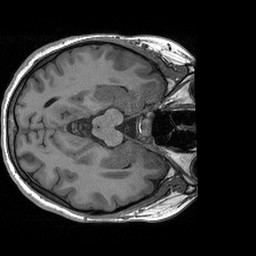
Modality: T1w
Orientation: axial
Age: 19
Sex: female
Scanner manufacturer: siemens
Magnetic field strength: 3 T
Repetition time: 2.4 s
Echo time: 0.00191 s